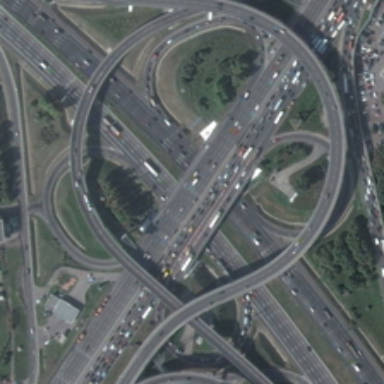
A large number of overpasses have been built on the land .